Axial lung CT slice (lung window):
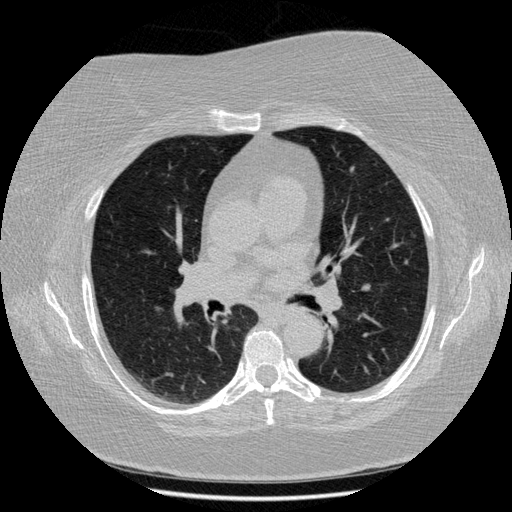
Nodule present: yes
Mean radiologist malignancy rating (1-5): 3.25